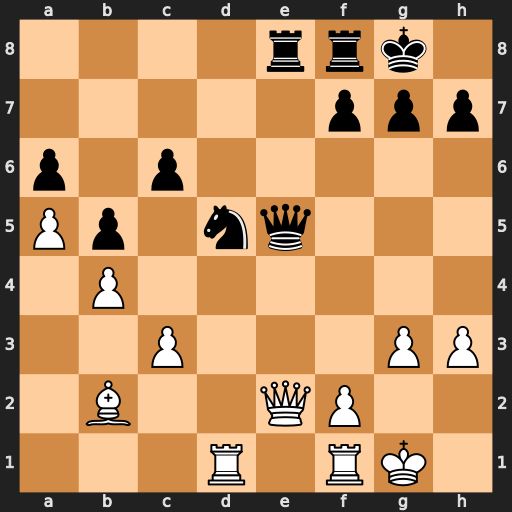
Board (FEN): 4rrk1/5ppp/p1p5/Pp1nq3/1P6/2P3PP/1B2QP2/3R1RK1
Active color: w
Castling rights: -
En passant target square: -
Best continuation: Qxe5 Rxe5 c4 Re2 cxd5